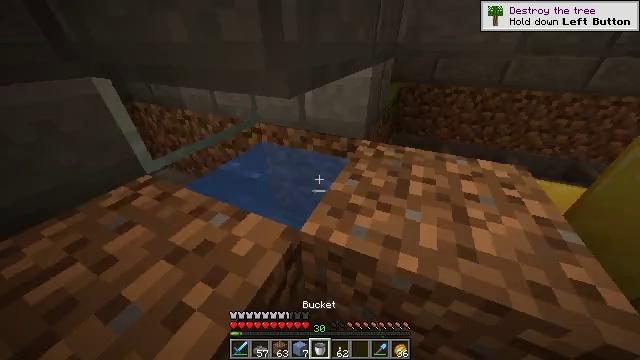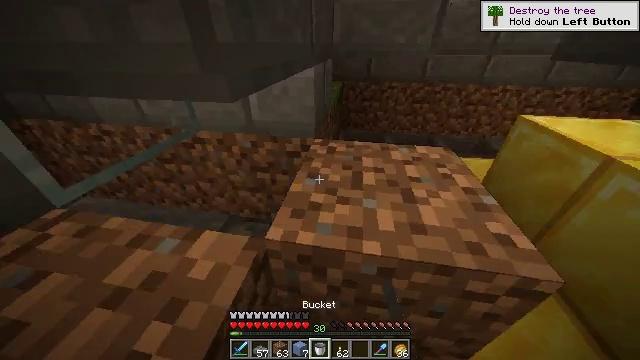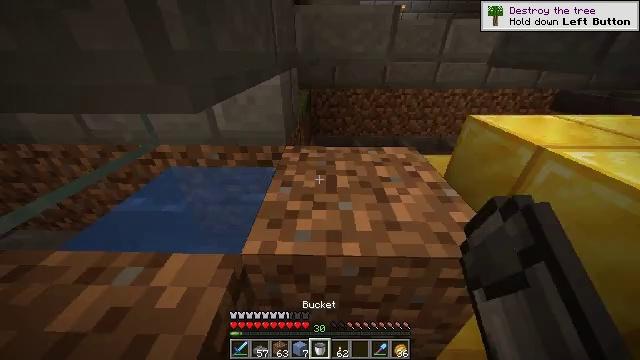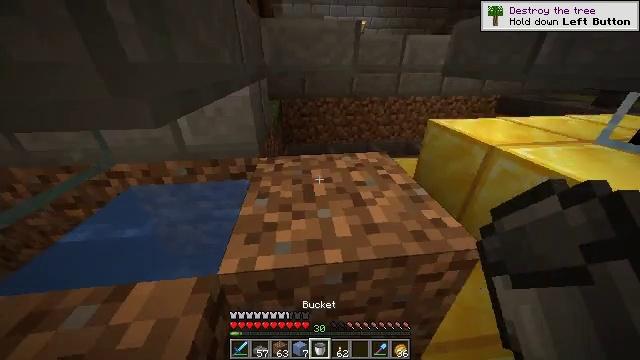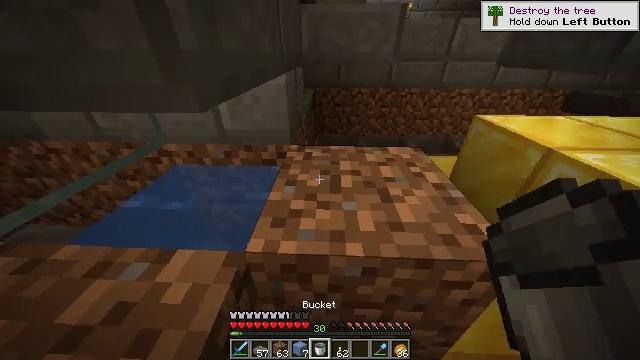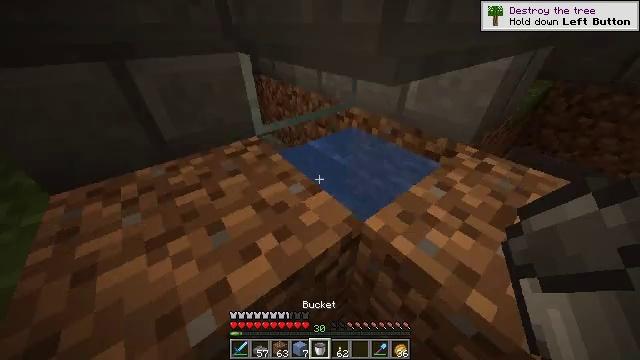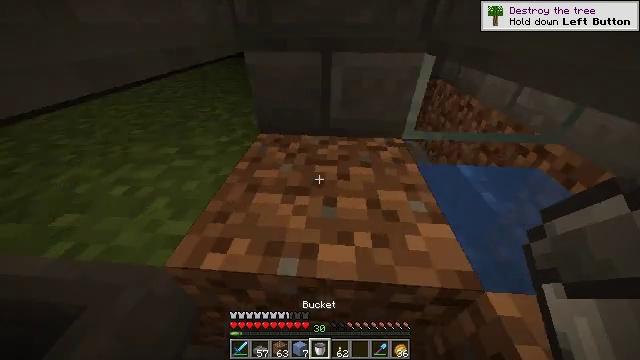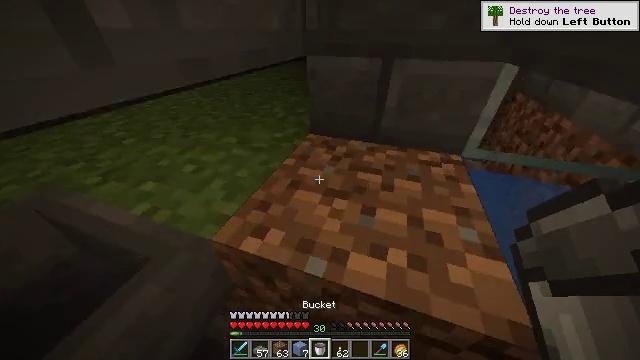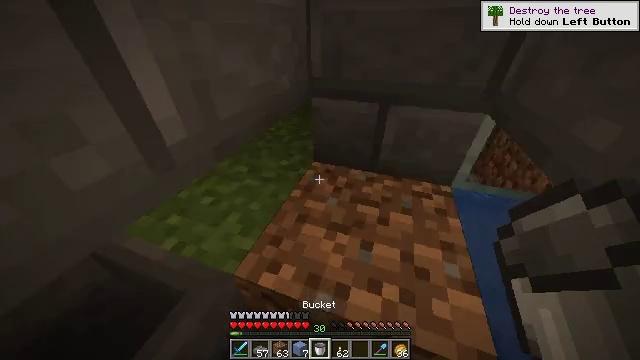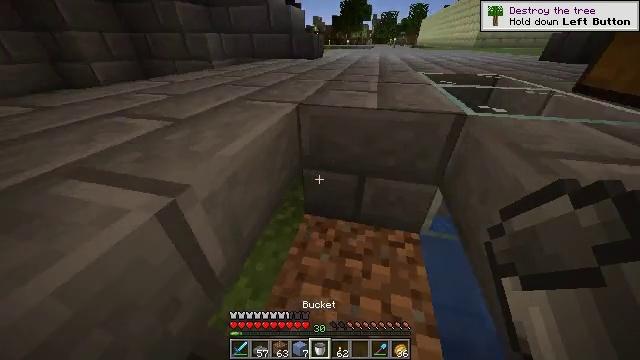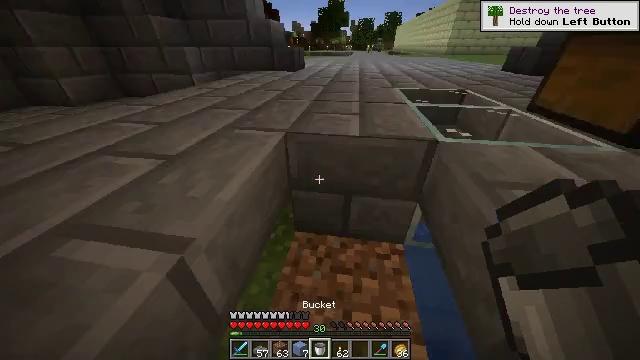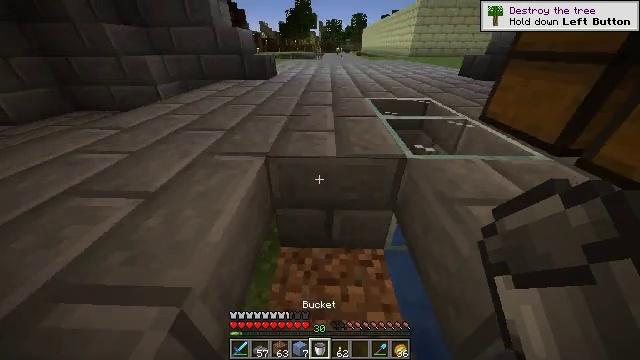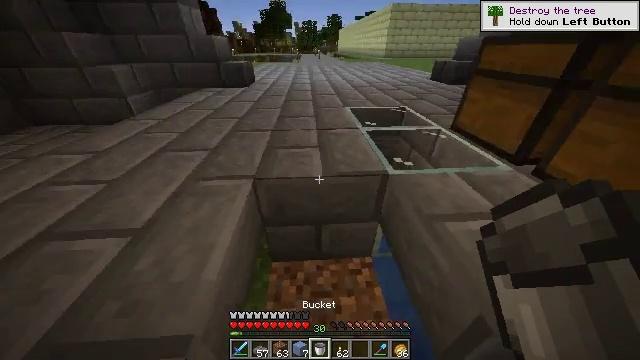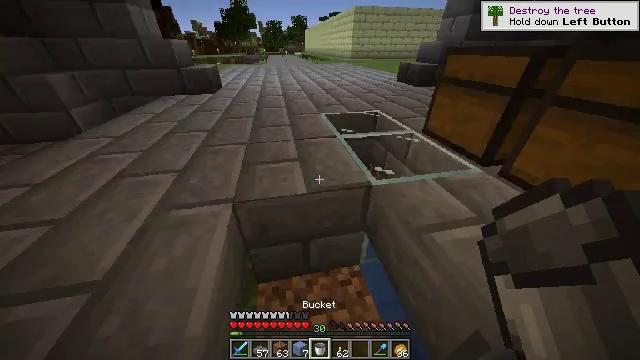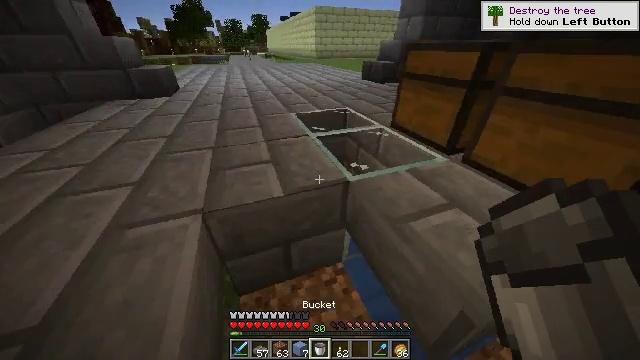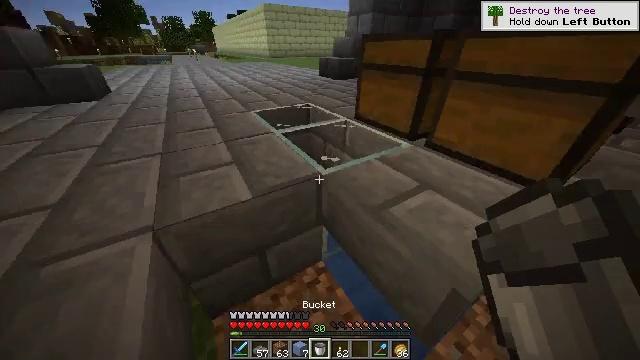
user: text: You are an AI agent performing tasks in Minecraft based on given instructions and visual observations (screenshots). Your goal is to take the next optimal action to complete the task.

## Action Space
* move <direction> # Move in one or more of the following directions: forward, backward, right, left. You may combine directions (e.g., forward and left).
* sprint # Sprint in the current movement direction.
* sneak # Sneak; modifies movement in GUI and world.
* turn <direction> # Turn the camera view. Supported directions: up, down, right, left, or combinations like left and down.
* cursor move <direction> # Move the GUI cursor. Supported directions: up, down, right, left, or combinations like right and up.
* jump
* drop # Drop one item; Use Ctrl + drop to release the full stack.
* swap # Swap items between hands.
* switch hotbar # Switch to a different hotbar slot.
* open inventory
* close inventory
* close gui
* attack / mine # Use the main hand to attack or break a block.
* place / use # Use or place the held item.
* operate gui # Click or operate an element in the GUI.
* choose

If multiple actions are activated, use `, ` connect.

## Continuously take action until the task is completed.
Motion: motion action
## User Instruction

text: Craft a dropper with cobblestones and redstone.
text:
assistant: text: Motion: turn right
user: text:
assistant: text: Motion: turn right and up
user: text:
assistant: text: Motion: turn right and up
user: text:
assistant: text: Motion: turn left and down
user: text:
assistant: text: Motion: turn left and down
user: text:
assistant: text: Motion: turn left
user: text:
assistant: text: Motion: turn left and up
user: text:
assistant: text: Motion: move forward, jump
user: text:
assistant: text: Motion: move forward, turn right and up, jump
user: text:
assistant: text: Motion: move forward, turn right, jump
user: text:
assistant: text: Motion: move forward, turn right
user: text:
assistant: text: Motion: move forward, turn right
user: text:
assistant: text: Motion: move forward, turn right
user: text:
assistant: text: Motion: move forward, turn right
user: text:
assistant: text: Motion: move forward, turn right
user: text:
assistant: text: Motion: move forward, turn right
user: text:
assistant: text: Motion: move forward, turn right and down
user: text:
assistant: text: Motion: move forward, turn right, jump
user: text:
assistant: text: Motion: move forward, turn right, jump
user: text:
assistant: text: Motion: move forward, turn right, jump
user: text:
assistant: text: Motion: move forward, turn right, jump
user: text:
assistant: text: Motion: move forward, turn right
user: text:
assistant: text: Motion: move forward, turn right
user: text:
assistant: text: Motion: move forward, turn right
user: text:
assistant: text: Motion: turn right
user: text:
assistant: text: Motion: turn right
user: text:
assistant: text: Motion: turn right
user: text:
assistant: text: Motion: turn right
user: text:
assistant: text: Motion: use / place
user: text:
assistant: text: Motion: use / place